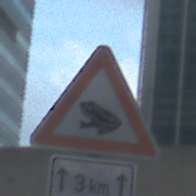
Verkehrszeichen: AmphibienwanderungRechts
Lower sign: LaengeEinerStrecke2
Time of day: MorningAfternoon
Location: Outdoor (Urban)
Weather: PartlyCloudy
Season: NotSpecified
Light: Natural